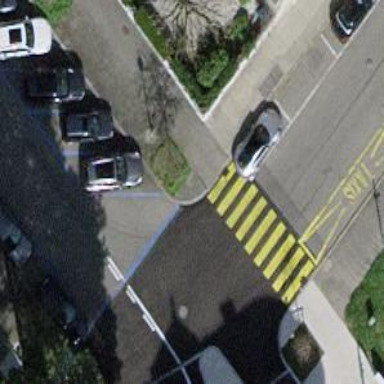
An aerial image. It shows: Kerb barrier.